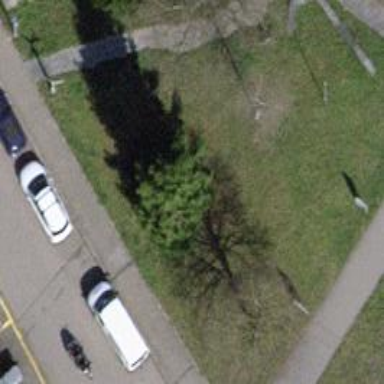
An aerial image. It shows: Broadleaved deciduous tree located in park.